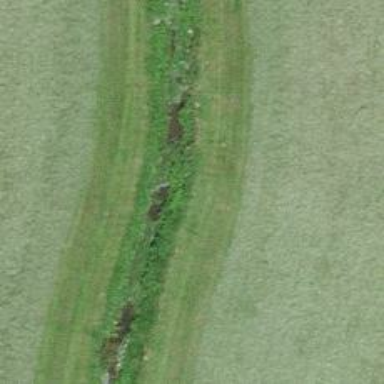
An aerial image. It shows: Ditch in the surroundings.